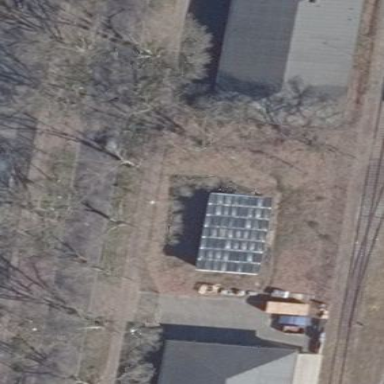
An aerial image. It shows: Building with hipped roof made of tar paper.